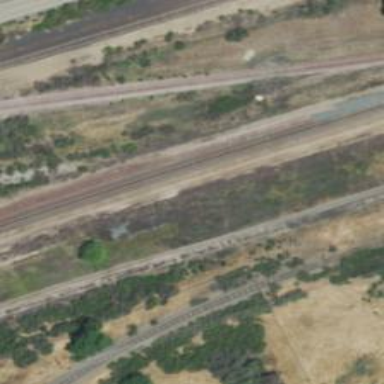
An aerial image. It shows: Unused railway yard.